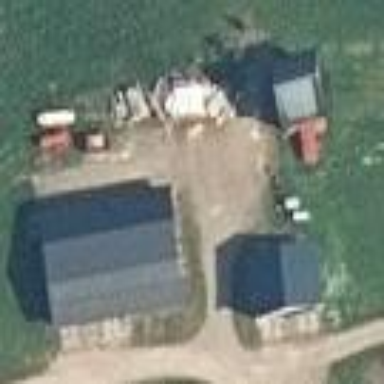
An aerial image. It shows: Farmyard area.